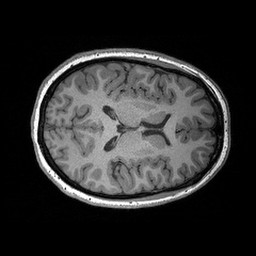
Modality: T1w
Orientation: axial
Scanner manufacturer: siemens
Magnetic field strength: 3 T
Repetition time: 2.3 s
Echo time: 0.00298 s